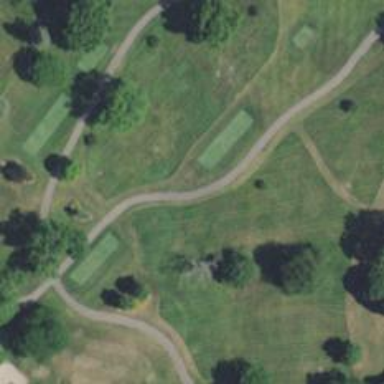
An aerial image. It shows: Path for golf carts.